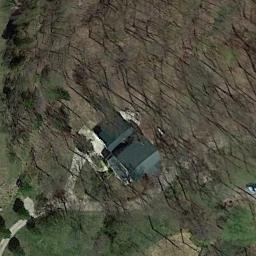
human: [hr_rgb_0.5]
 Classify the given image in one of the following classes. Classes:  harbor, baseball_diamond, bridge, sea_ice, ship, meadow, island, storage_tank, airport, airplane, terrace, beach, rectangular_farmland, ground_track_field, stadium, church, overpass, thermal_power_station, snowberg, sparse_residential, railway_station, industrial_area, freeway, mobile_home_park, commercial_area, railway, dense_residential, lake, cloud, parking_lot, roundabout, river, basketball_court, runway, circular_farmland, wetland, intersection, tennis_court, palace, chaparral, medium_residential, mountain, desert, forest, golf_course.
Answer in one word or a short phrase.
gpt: sparse_residential